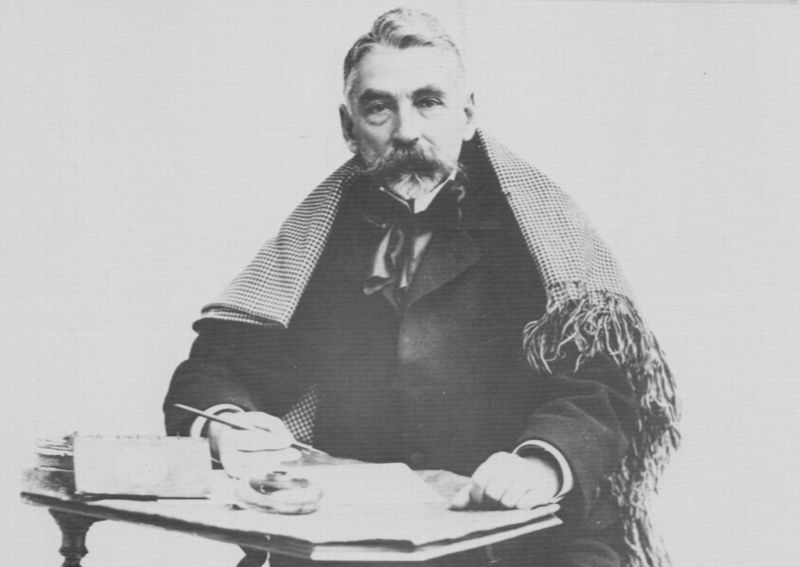
Titel: Stéphane Mallarmé (1842–1898), Dichter
Künstler: Atelier Nadar
Schlagwörter: feder, hand, mann, schatten, weiß, sitzen, frisur, grau, haar, kariert, licht, mund, nase, schwarz, tisch, blick, schal, karo, schleife, anzug, bart, hemd, jacke, schnurrbart, augen, gesicht, kragen, mensch, bildnis, herr, hände, portrait, porträt, fransen, mantel, pose, decke, blatt, frontal, kinn, ohren, scheitel, schulter, wangen, bücher, papier, bogen, schnäuzer, dichter, brauen, glanz, fliege, revers, schnauzbart, tränensäcke, foto, fotografie, photographie, kante, buch, schwarzweiß, faust, literat, posieren, stift, photo, brief, schreiben, tintenfass, spitzkinn, wärmedecke